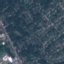
Land use / land cover: Residential